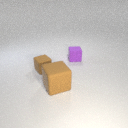
small purple rubber cube to the right of large brown rubber cube